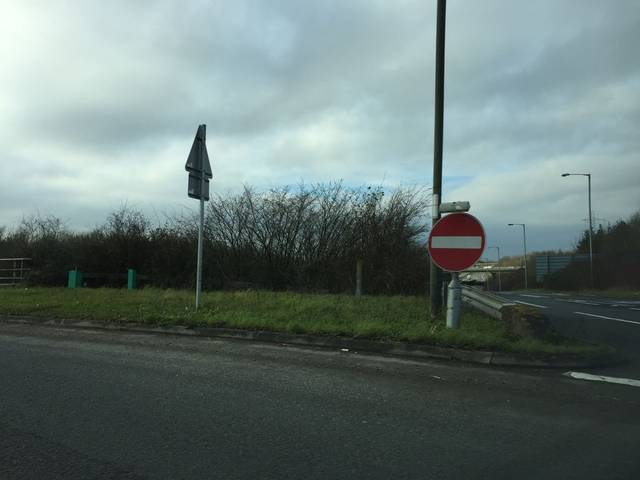
Region: United Kingdom
Coordinates: 51.857, -2.169